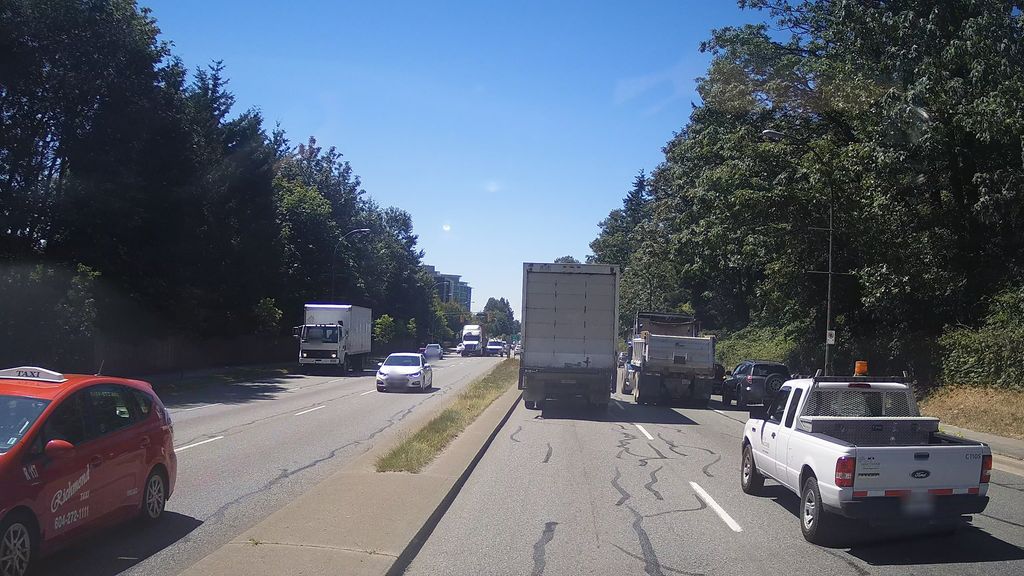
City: vancouver